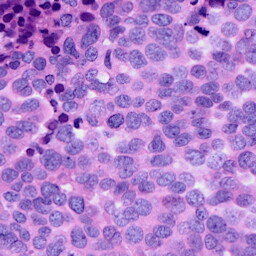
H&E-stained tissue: Ovarian